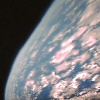
Label: cloud